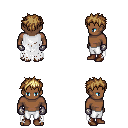
a pixel art fantasy rpg character, male body template, human, dark skin, white tattered cape, white pants, blonde bedhead hairstyle, metal gloves, brown shoes, four views (front, back, left, right), 2x2 character sprite sheet, small pixel art, hard edges, no anti-aliasing